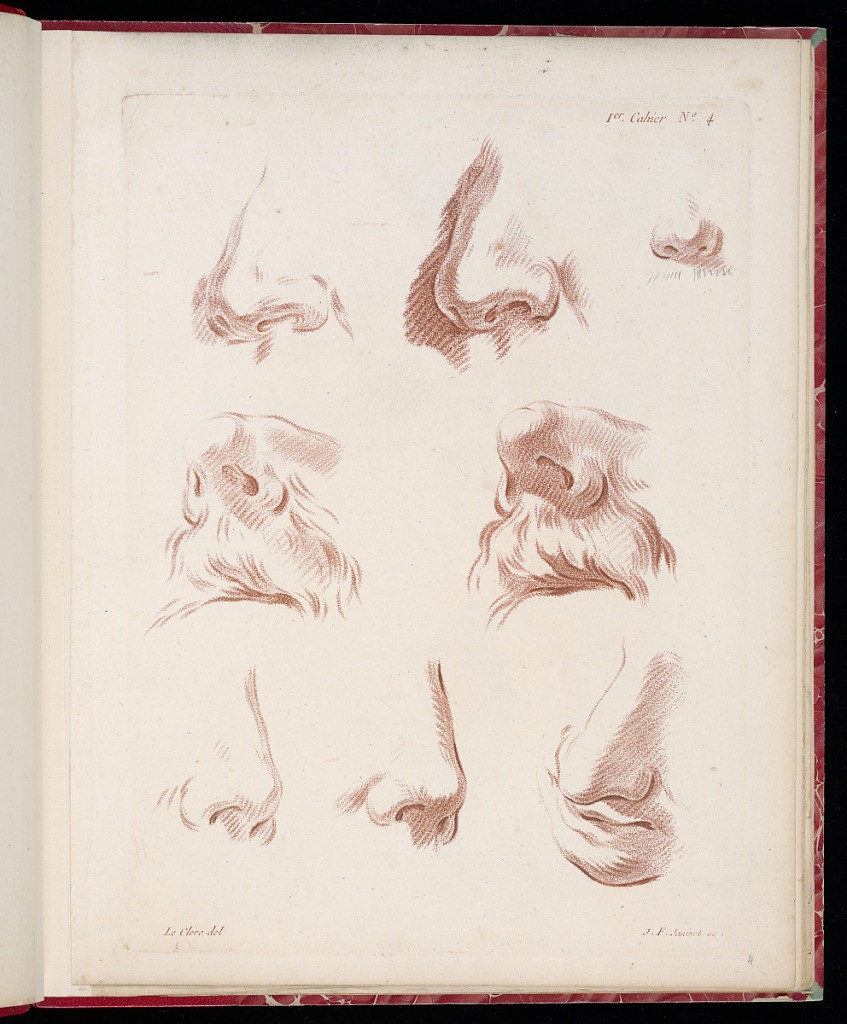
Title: Studies of Noses
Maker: Pierre Thomas Le Clerc, French, ca. 1740 - ca. 1796
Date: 1773
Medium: Crayon-manner with red ink on laid paper
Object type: Print
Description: Studies of eight noses from different angles, from a series of figure studies for the education of artists and amateurs, printed in red ink in the crayon manner. The plate is numbered and signed.